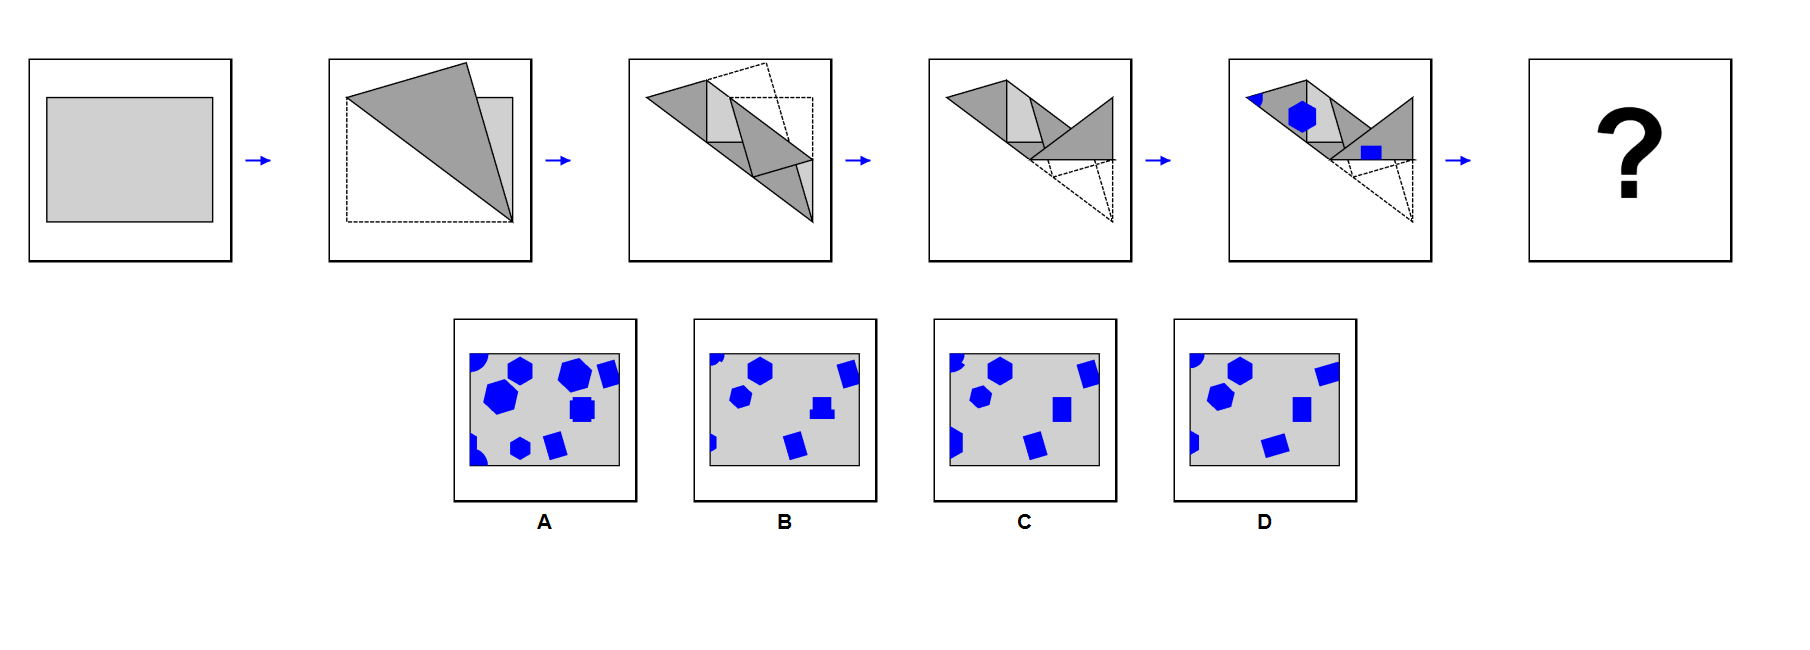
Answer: D